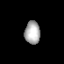
Tissue: prostate
Cell type: Myeloid cells
Senescence score: 0.2957
Nuclear area (px): 346
Mean DAPI intensity: 173.168